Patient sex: F
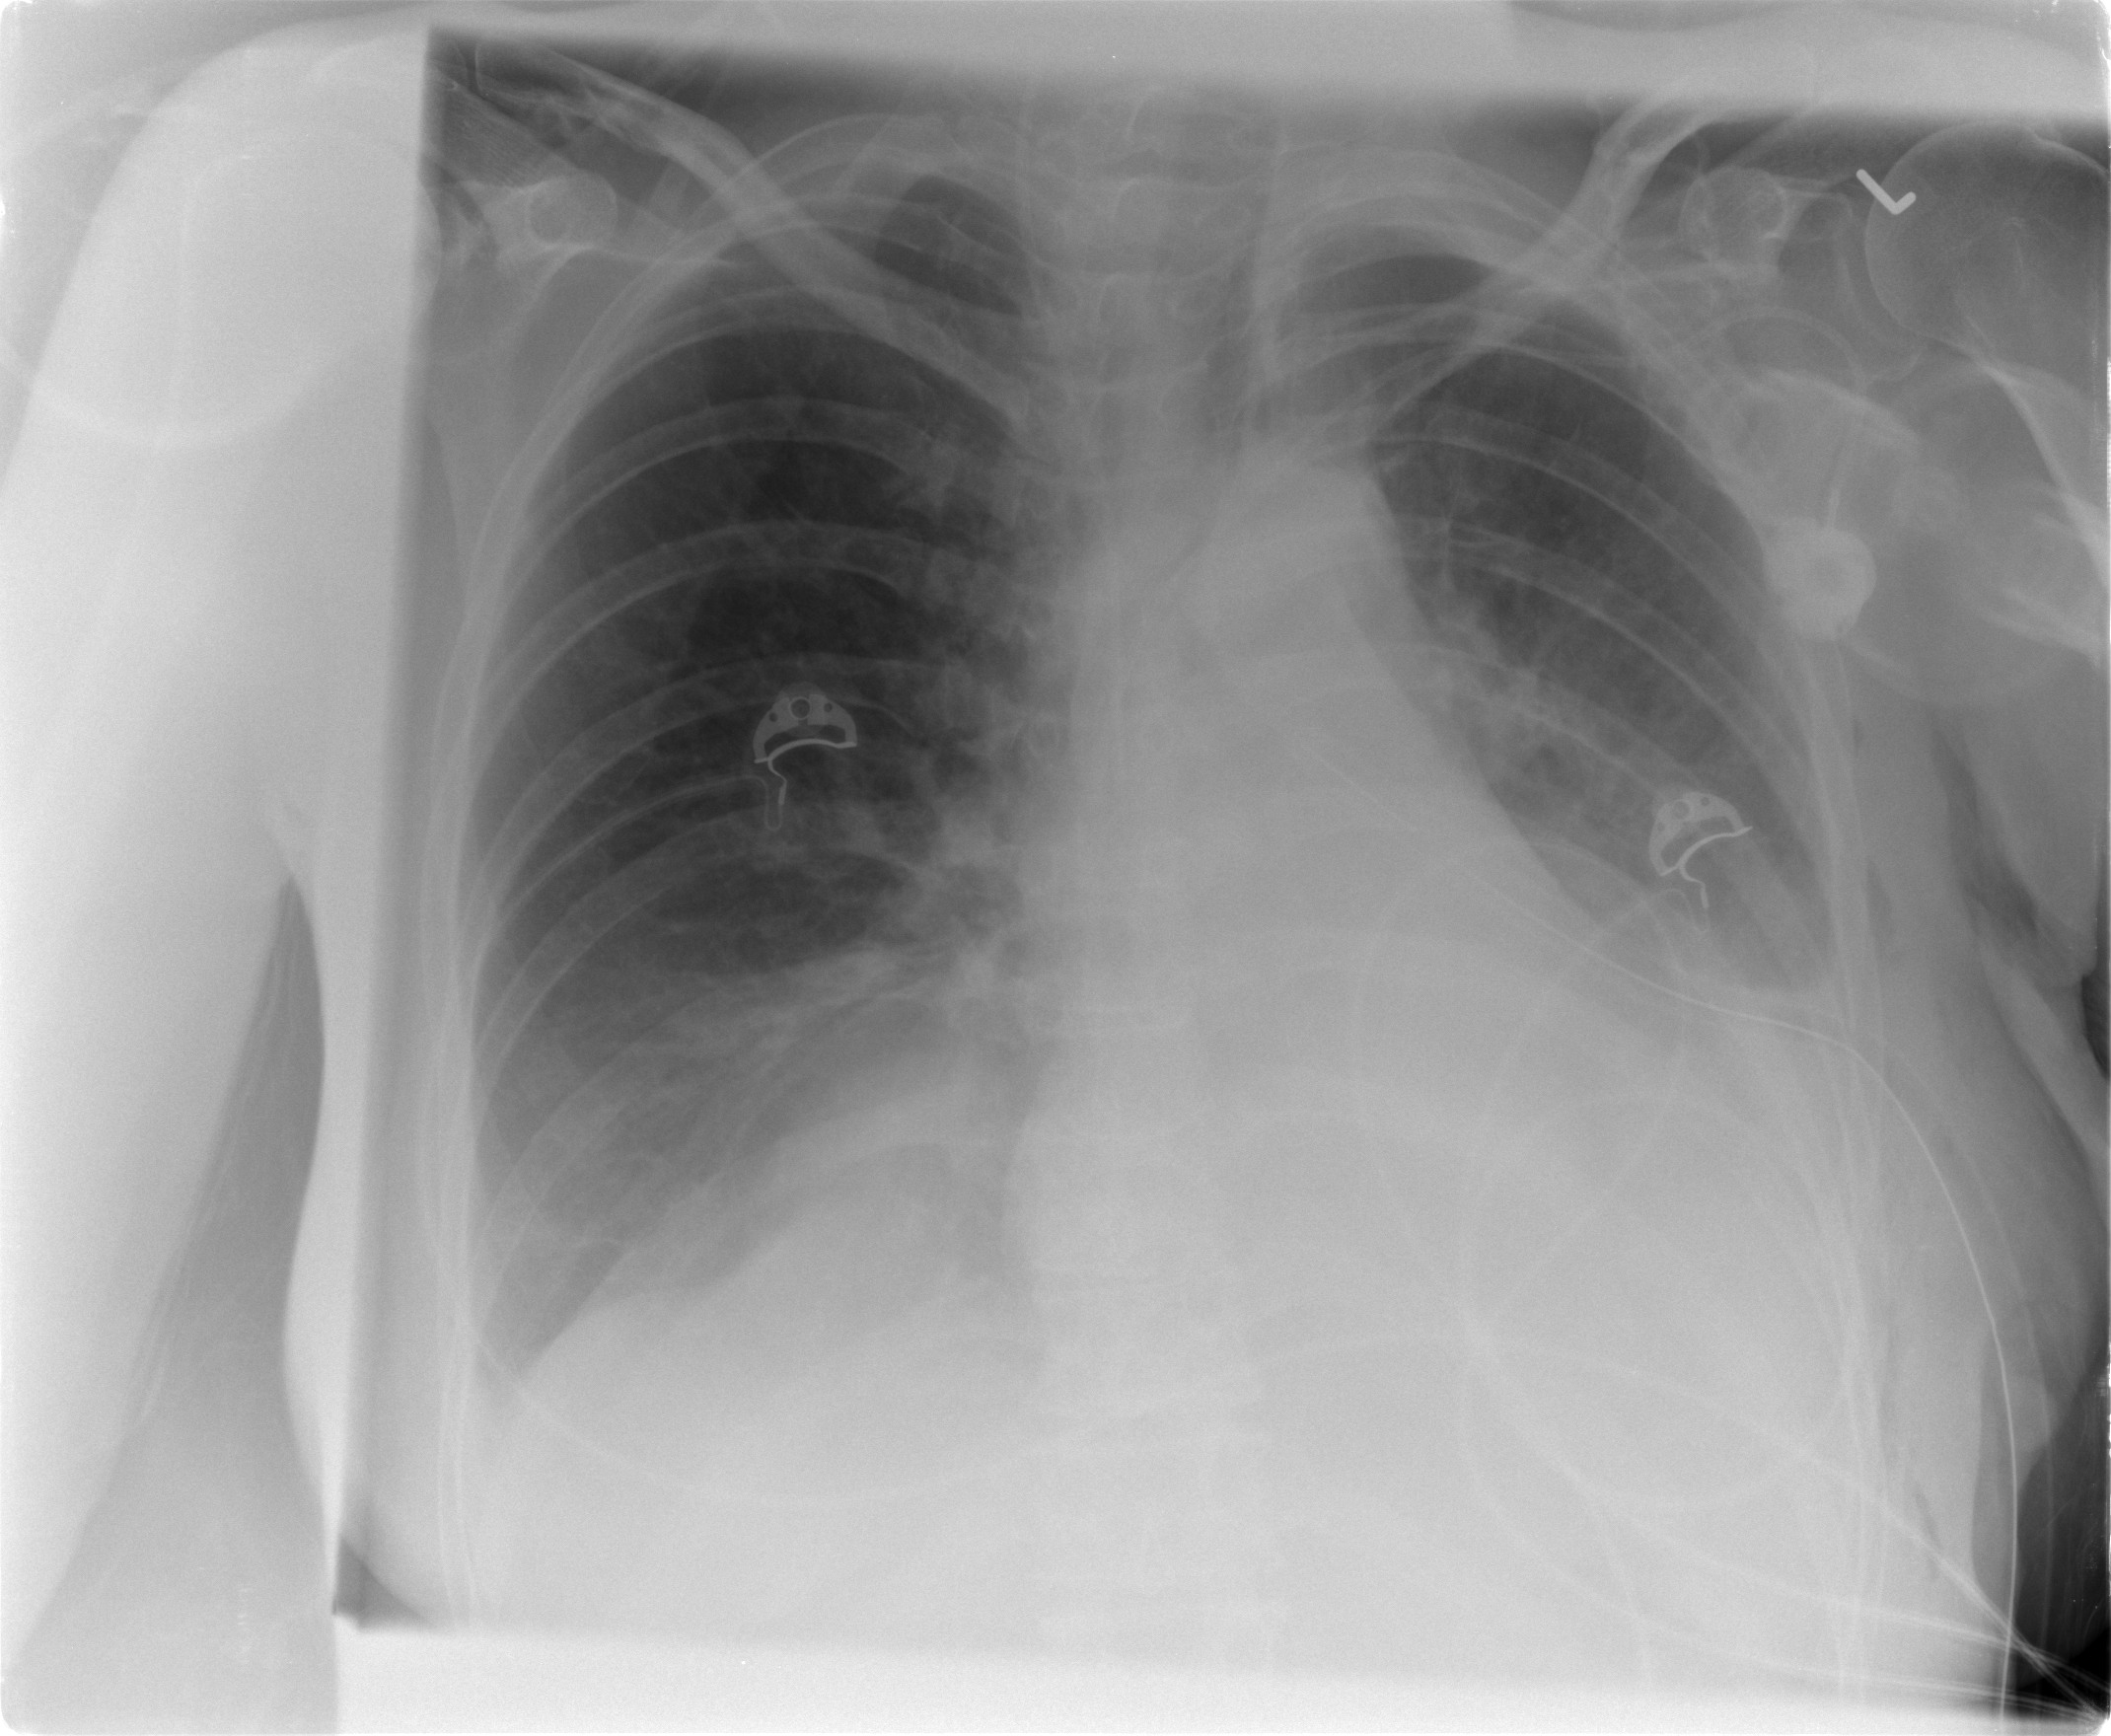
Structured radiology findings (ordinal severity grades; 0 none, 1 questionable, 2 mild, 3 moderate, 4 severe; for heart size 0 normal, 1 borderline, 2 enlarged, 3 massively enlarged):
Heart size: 2
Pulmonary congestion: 2
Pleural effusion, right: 1
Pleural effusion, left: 2
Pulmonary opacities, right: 0
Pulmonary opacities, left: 1
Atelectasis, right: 2
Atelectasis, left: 3